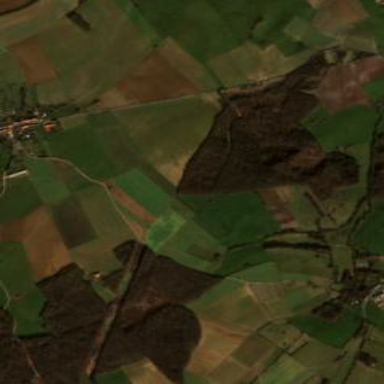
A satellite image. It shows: Picturesque farmland scene.